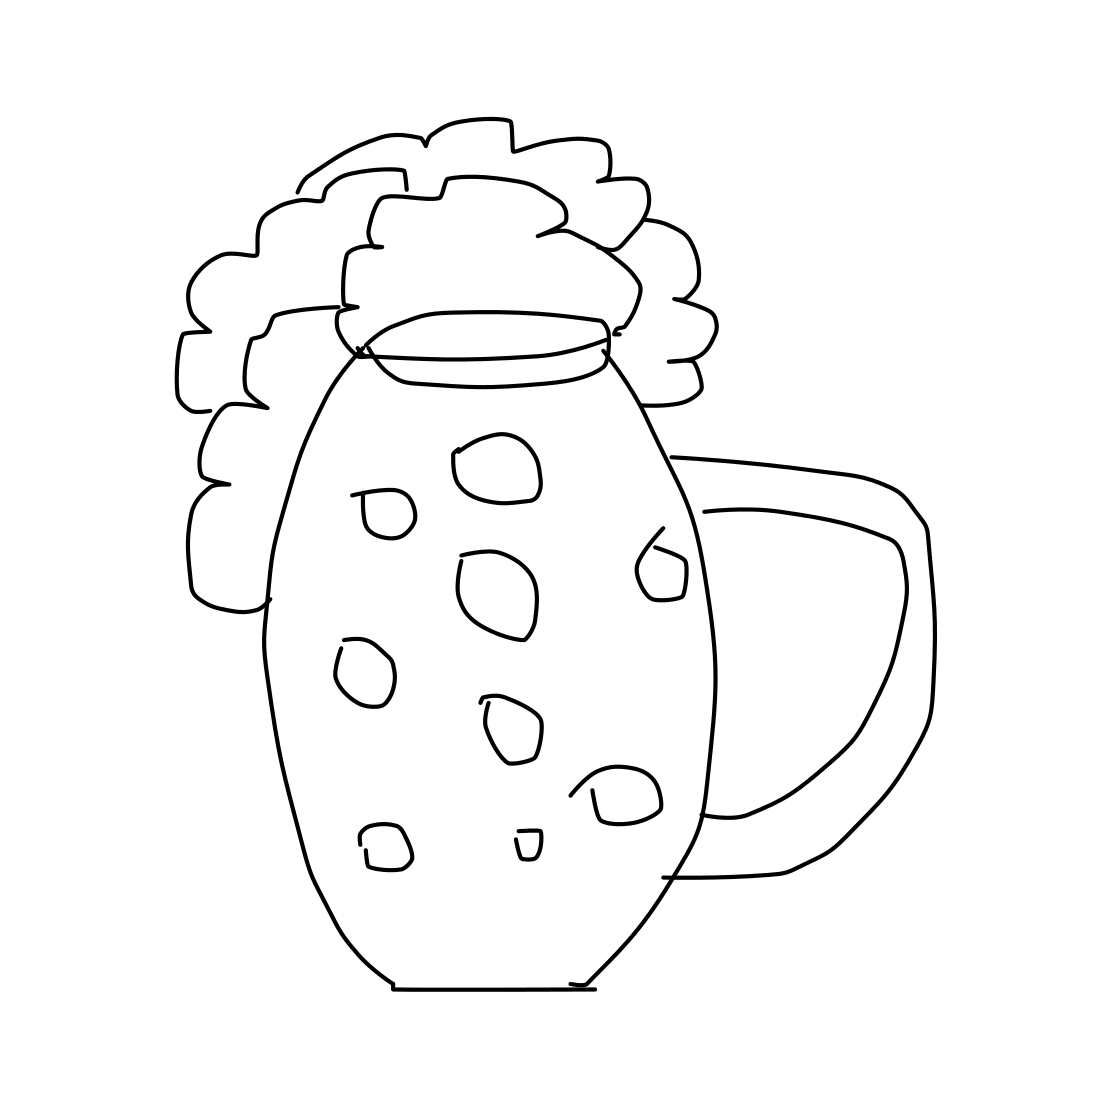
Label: beer-mug